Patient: sex M, age 65
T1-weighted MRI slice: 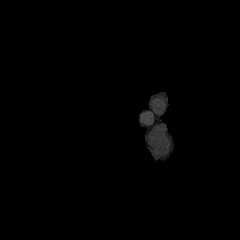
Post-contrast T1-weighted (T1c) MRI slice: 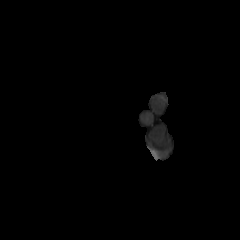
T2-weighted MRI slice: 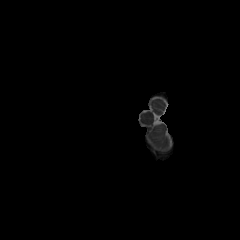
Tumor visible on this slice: no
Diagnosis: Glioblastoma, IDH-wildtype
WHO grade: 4